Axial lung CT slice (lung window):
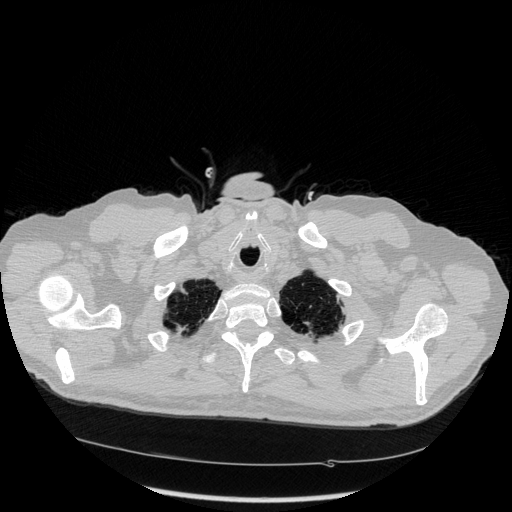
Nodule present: no